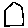
Label: hexagon